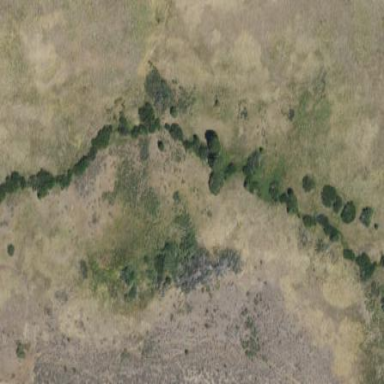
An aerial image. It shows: Marshy wetland area.